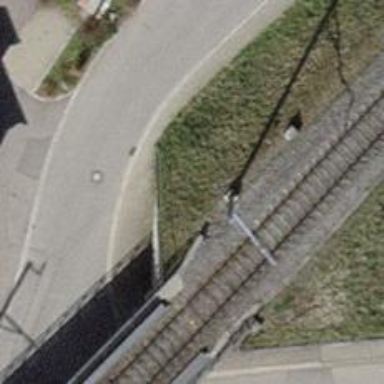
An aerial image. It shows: Catenary mast for power lines.